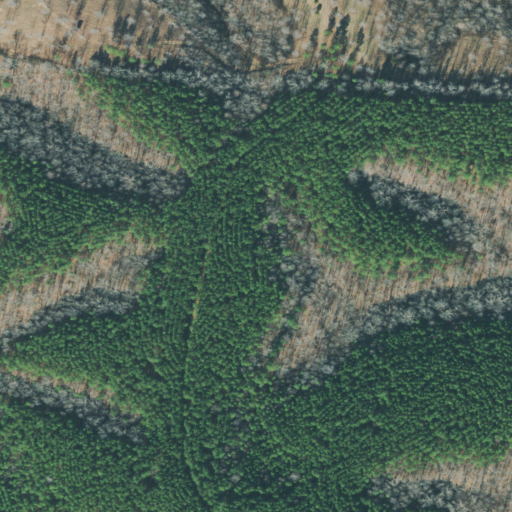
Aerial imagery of ridge(s) in Tennessee named Negro Ridge containing evergreen forest, deciduous forest, grassland, mixed forest, and shrub